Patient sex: M
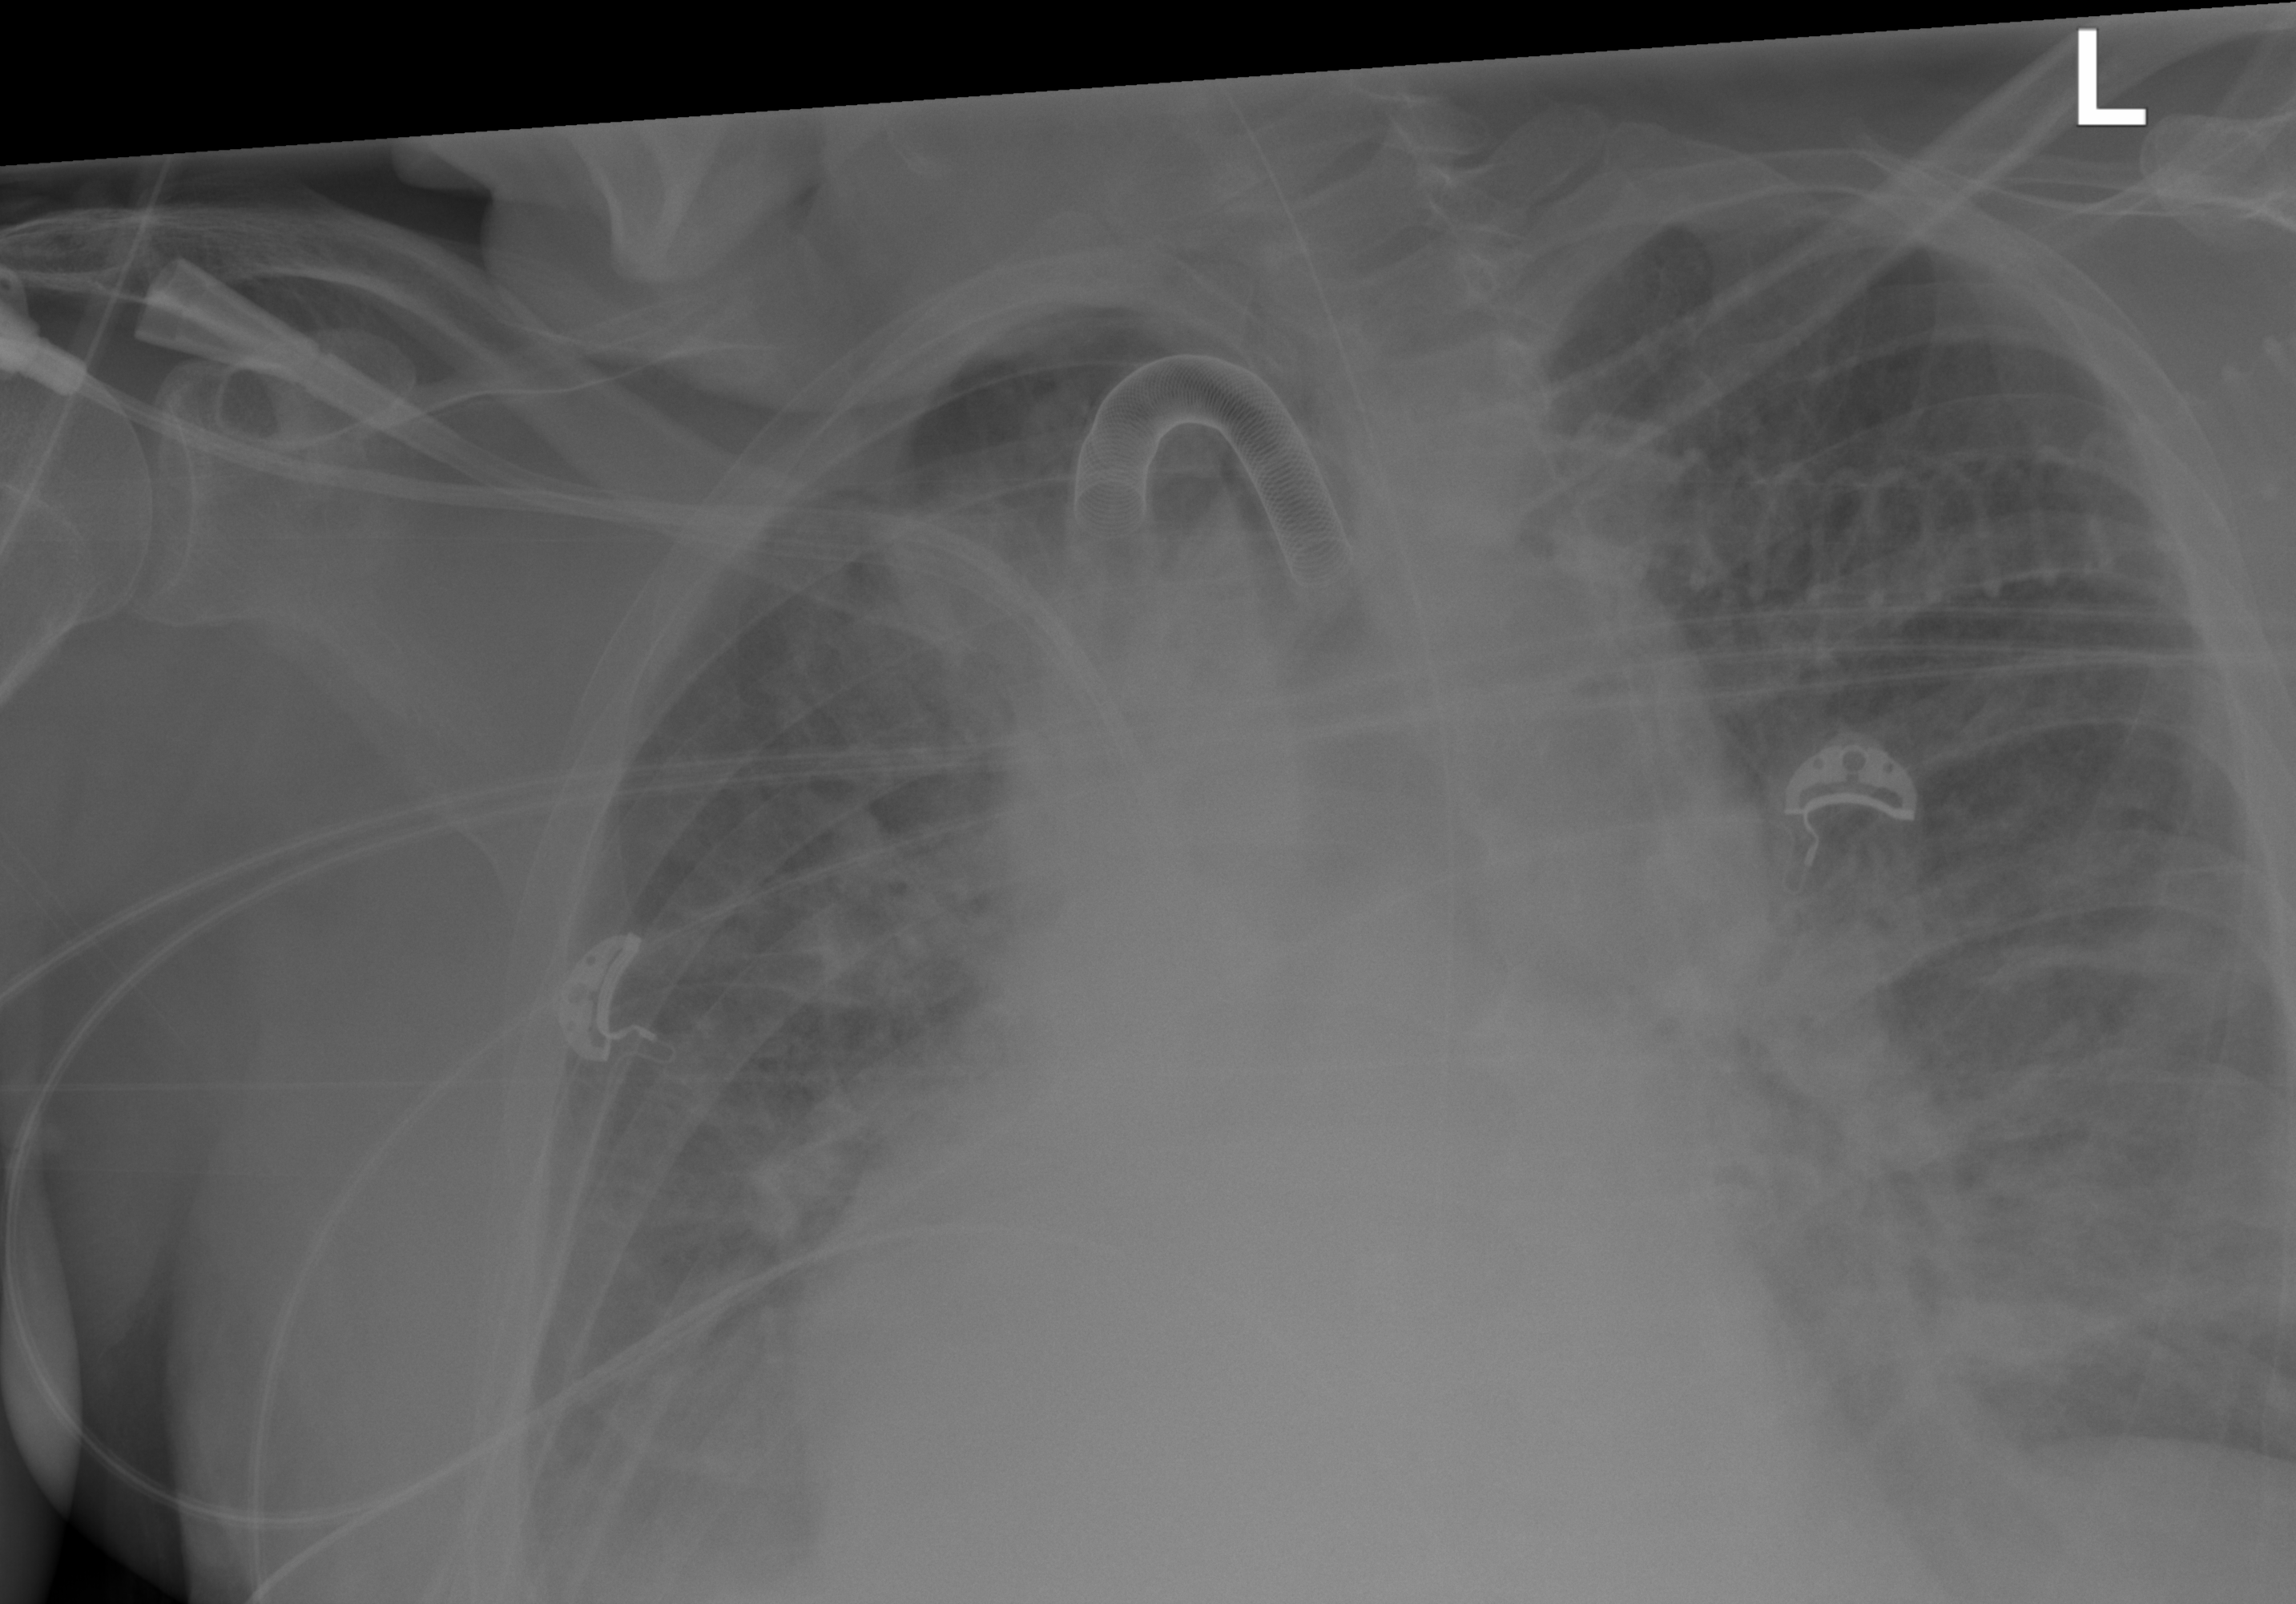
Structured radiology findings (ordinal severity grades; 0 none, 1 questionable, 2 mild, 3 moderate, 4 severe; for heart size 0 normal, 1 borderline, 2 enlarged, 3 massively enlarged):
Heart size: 2
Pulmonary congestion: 2
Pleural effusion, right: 2
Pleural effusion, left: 0
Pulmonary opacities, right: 2
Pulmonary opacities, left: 2
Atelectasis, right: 3
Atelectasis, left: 3